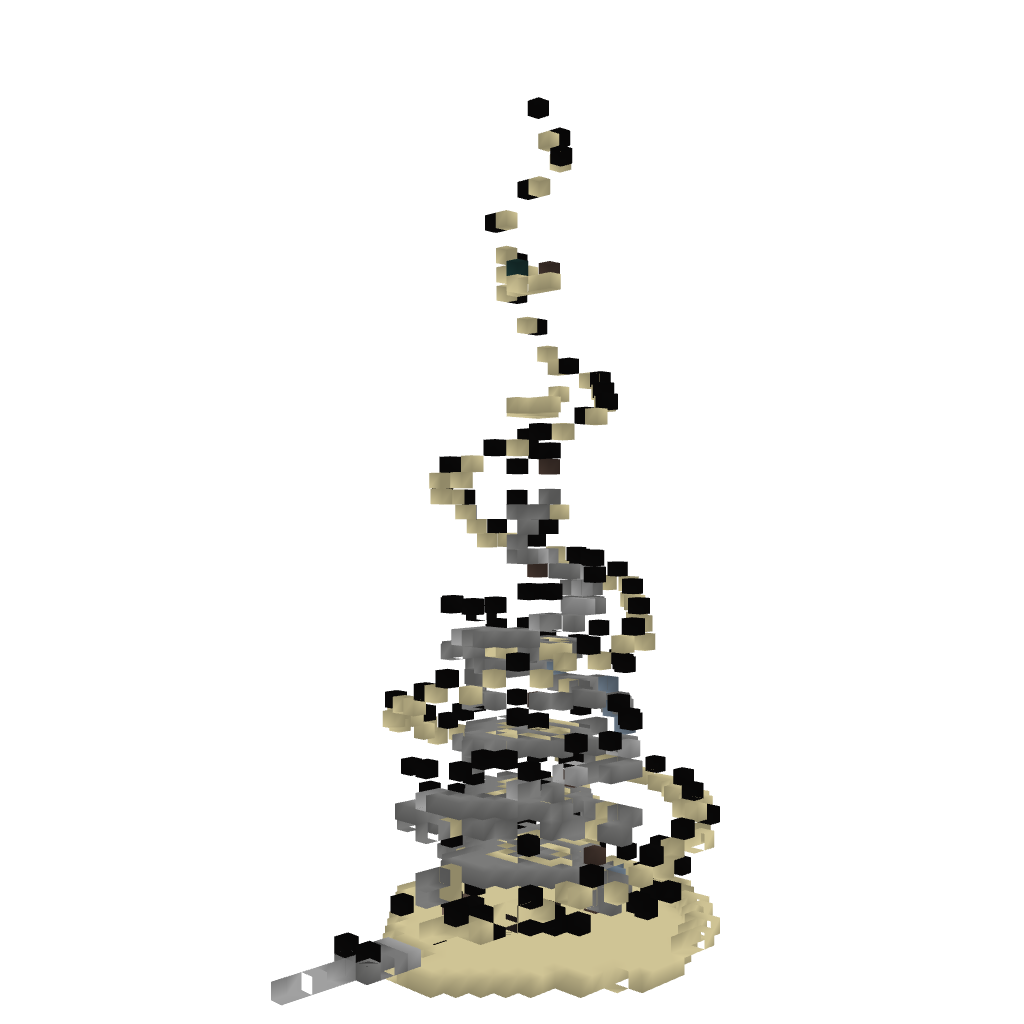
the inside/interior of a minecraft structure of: Ashura's Tower